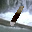
Label: 1